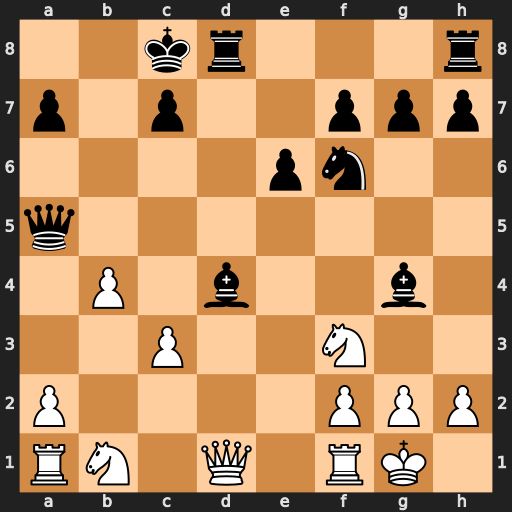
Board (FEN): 2kr3r/p1p2ppp/4pn2/q7/1P1b2b1/2P2N2/P4PPP/RN1Q1RK1
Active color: w
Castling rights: -
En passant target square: -
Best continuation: bxa5 Bxf2+ Kxf2 Rxd1 Rxd1